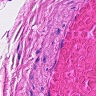
Metastatic tissue present: no